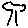
Label: tree